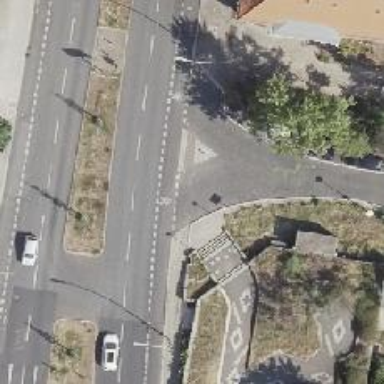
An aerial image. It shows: Unmarked road crossing.